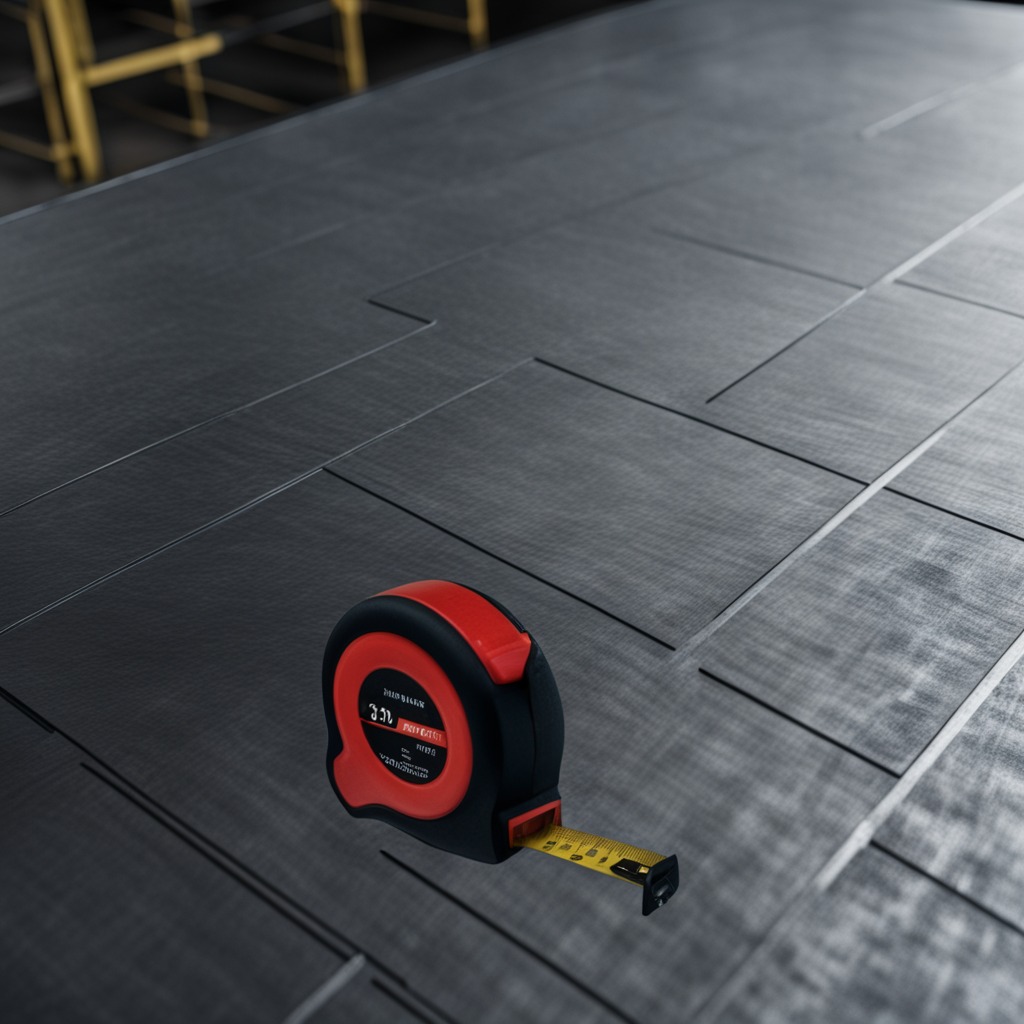
A measuring tape is lying on the cold steel table in a mining workshop.